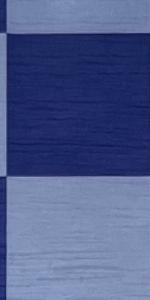
Label: Empty